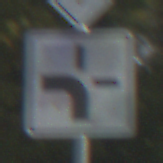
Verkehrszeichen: VerlaufVorfahrtsstrasse1
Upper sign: Vorfahrtsstrasse
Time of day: MorningAfternoon
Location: Outdoor (Suburban)
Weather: Clear
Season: NotSpecified
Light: Natural